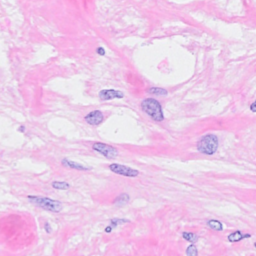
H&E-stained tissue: Breast